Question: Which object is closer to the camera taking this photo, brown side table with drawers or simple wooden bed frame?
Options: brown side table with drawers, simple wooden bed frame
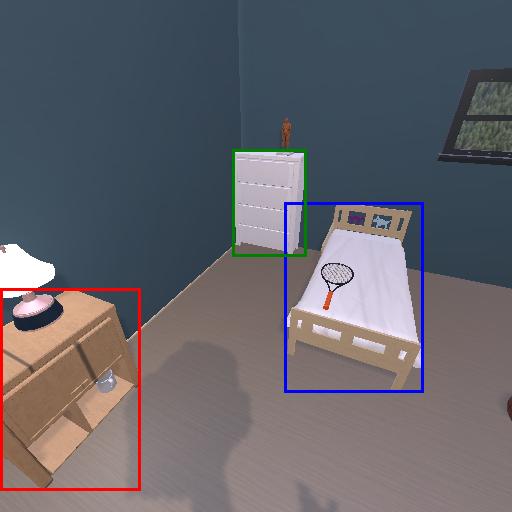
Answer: brown side table with drawers